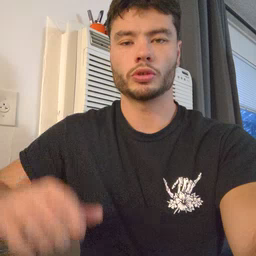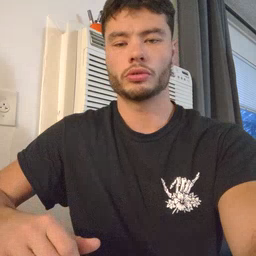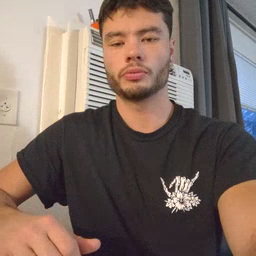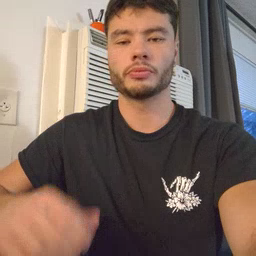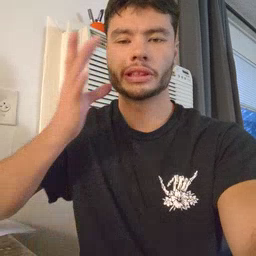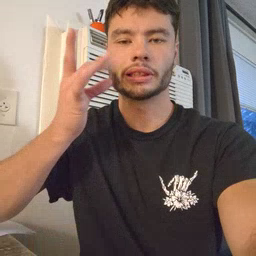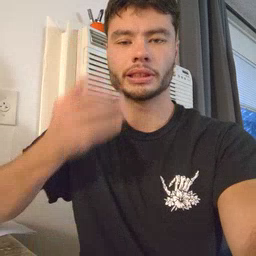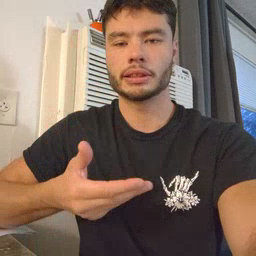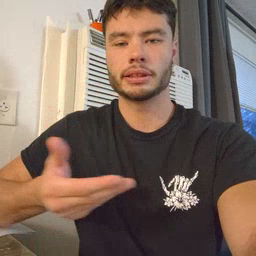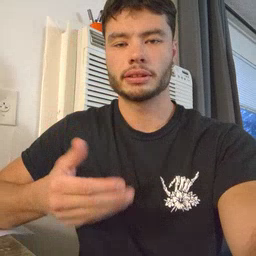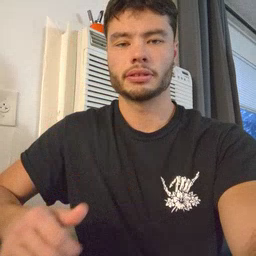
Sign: kitty